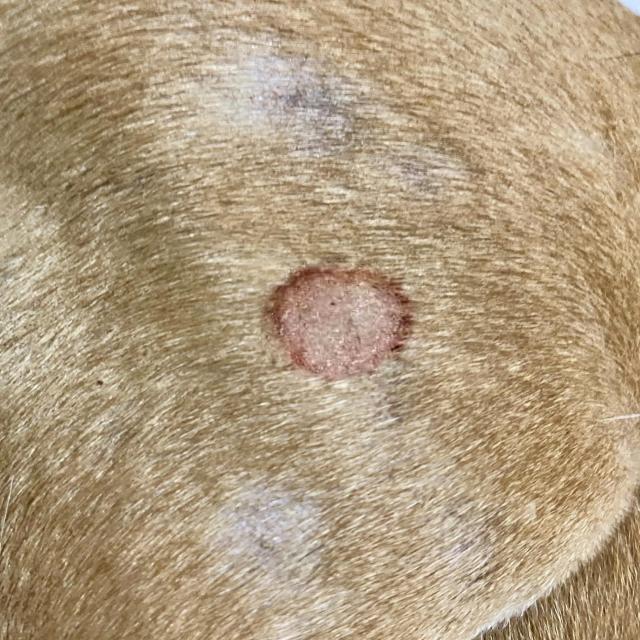
Canine ringworm (Dermatophytosis) — fungal infection caused by Microsporum or Trichophyton. Presents with circular alopecia, scaling, crusting, and broken hairs.